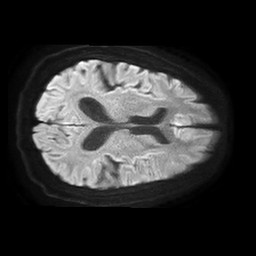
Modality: TRACE
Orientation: axial
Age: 50
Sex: male
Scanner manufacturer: philips
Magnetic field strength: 1.5 T
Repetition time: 4.6 s
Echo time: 0.08631 s